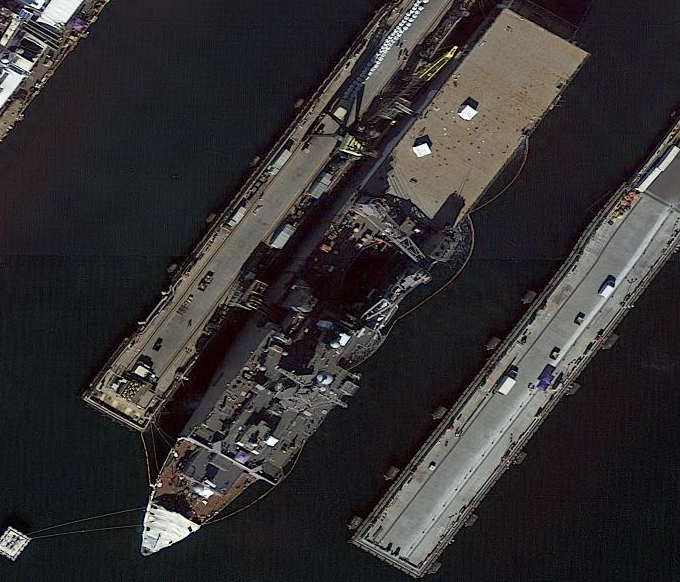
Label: Whitby_Island-class_dock_landing_ship